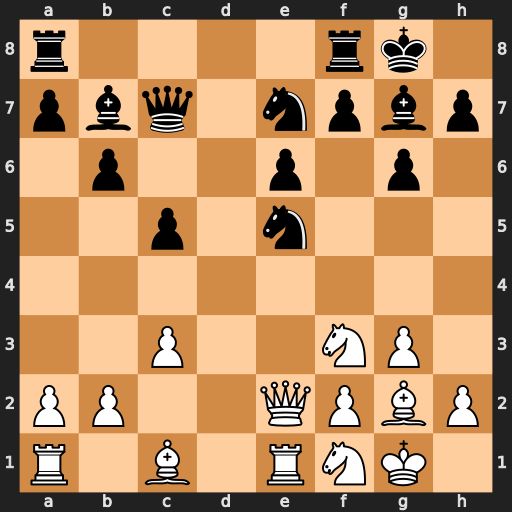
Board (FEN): r4rk1/pbq1npbp/1p2p1p1/2p1n3/8/2P2NP1/PP2QPBP/R1B1RNK1
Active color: w
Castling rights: -
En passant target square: -
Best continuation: Nxe5 Bxg2 Kxg2